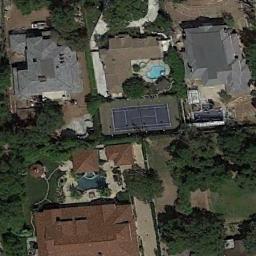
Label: tennis_court